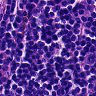
Metastatic tissue present: no